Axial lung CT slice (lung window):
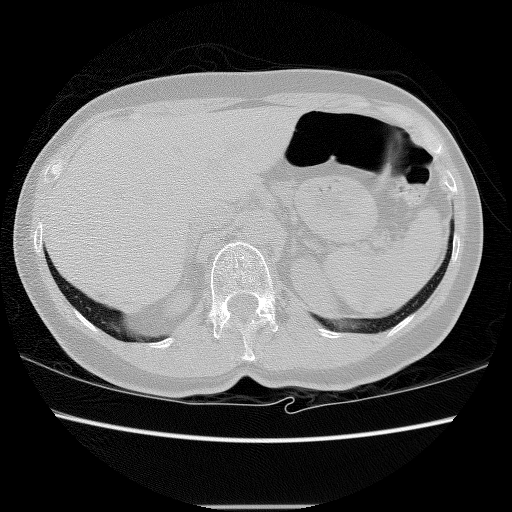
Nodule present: no